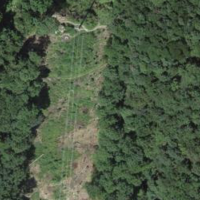
EUNIS habitat code: 41
Species observed at this site:
Prunella vulgaris
Lamium galeobdolon